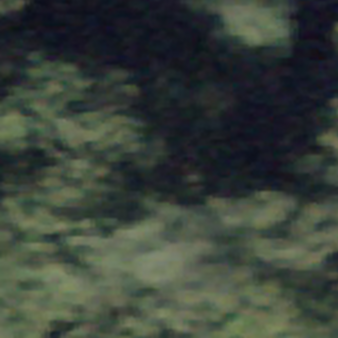
Label: other